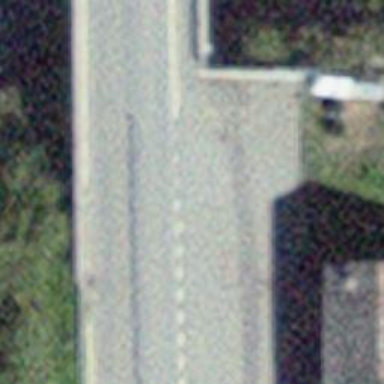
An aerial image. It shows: Tertiary road passing over bridge.